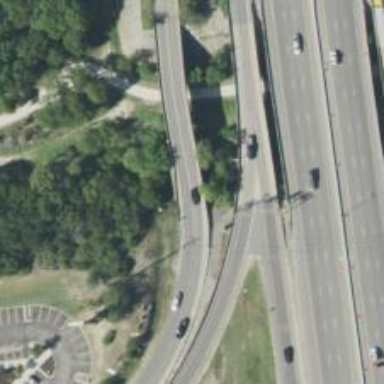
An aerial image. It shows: Asphalt road bridge with secondary classification. There is frontage road along the bridge.